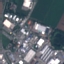
Label: Industrial